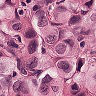
Metastatic tissue present: yes